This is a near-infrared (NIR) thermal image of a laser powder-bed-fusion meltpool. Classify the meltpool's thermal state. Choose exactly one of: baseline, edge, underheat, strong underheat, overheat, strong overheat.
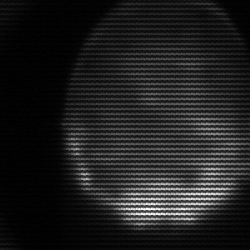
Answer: edge